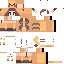
A female human skin with medium skin, wearing brown long hair dressed in a blue hoodie and black pants, featuring a closed mouth.